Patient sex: F
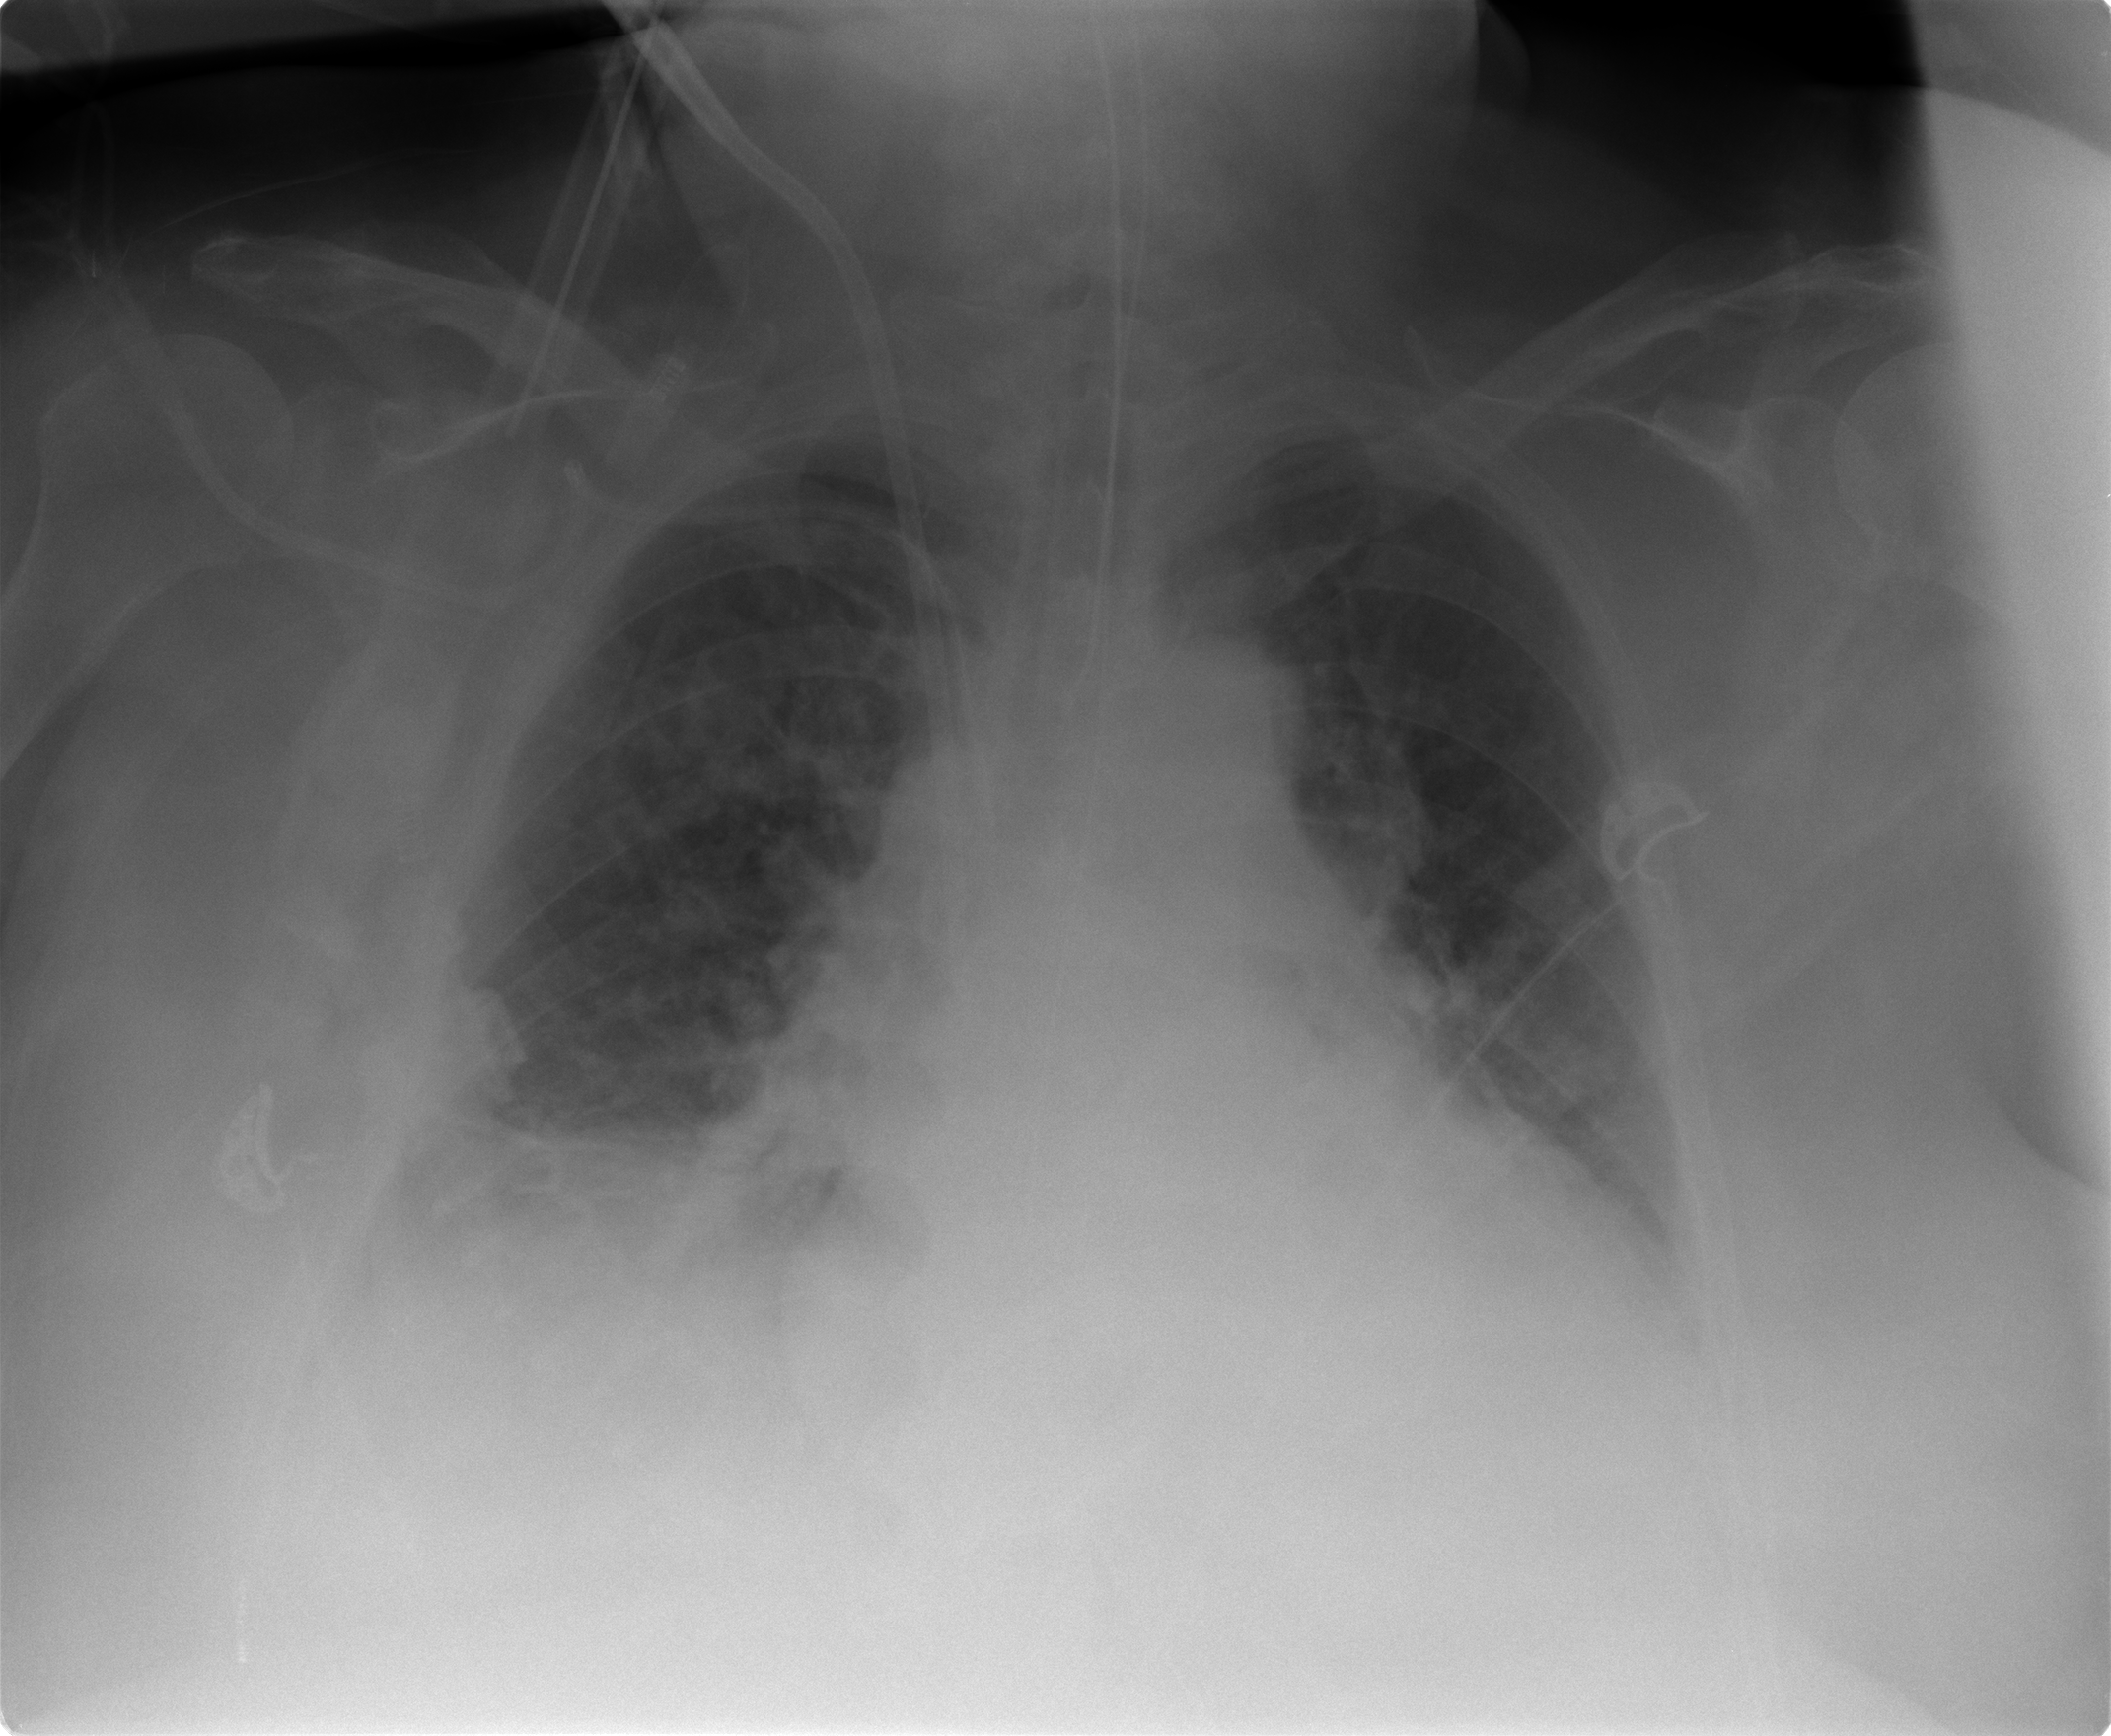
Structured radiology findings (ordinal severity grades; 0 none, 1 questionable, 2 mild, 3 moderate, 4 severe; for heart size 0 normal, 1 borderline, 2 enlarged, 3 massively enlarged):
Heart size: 2
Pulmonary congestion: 3
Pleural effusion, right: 2
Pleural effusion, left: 2
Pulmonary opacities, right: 2
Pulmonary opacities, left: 2
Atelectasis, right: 2
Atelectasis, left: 3